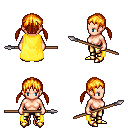
a pixel art fantasy rpg character, female body template, human, light skin, yellow cape, gold greaves, light blonde twin-tailed hairstyle, gold boots, spear, four views (front, back, left, right), 2x2 character sprite sheet, small pixel art, hard edges, no anti-aliasing